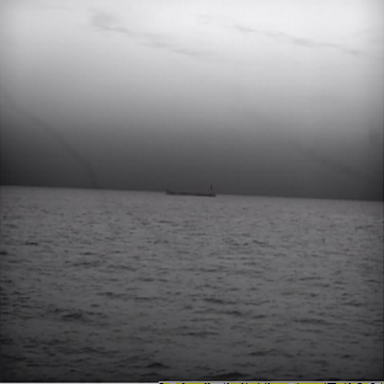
There is a liner in the infrared image.